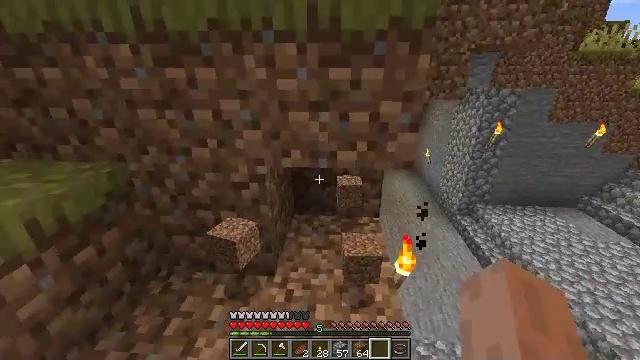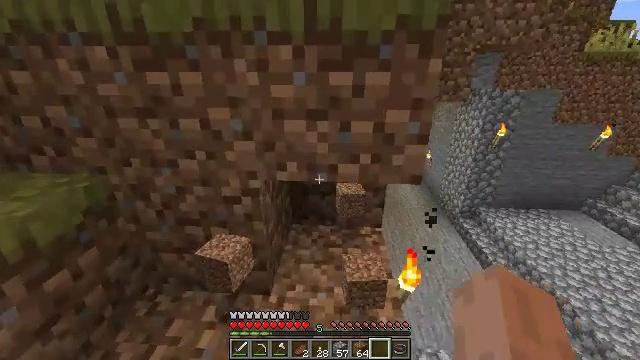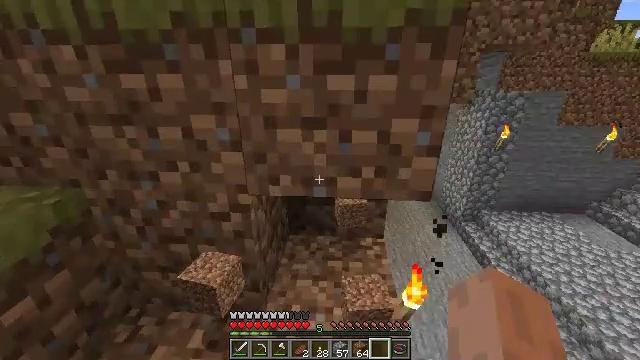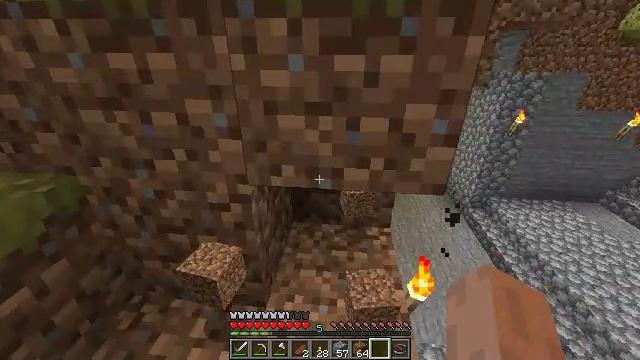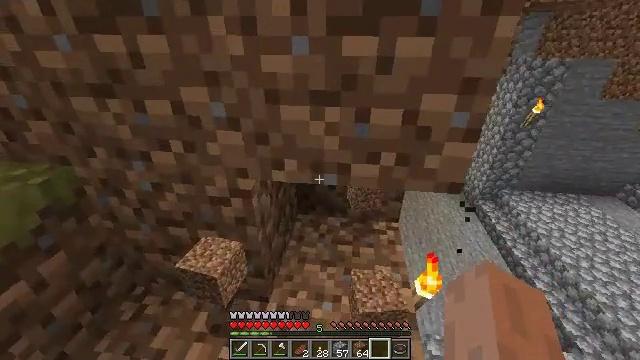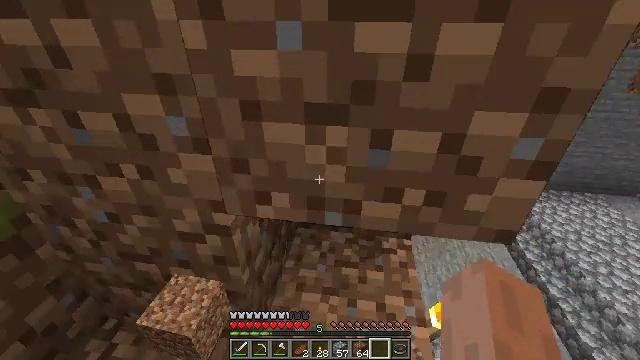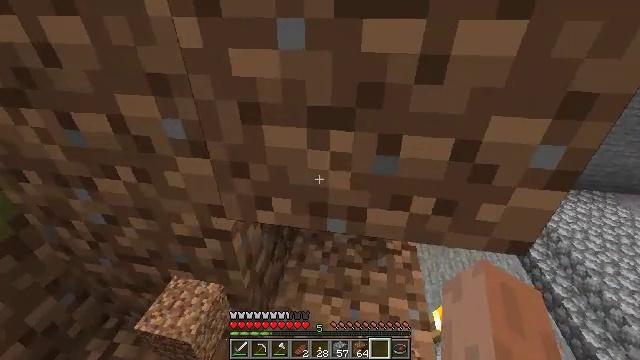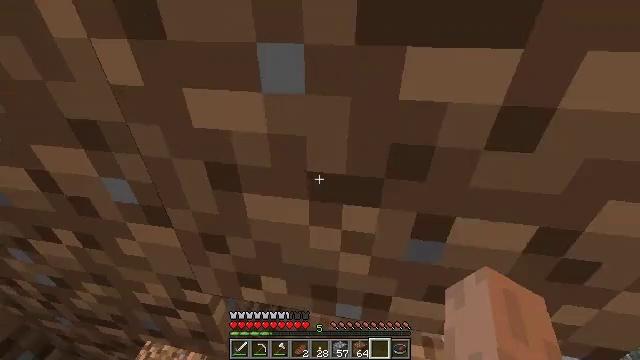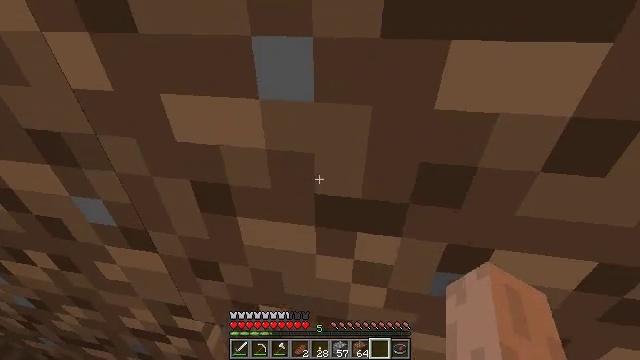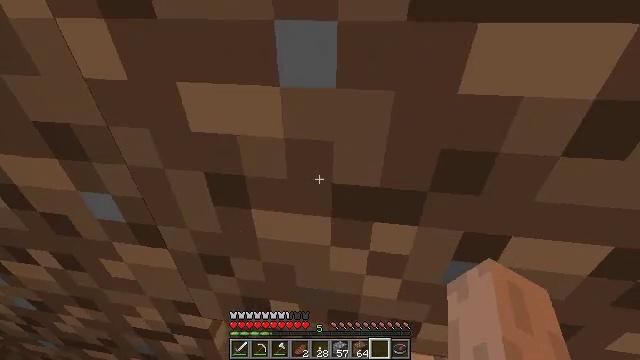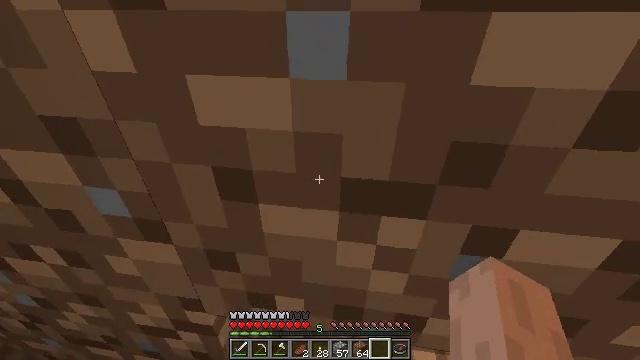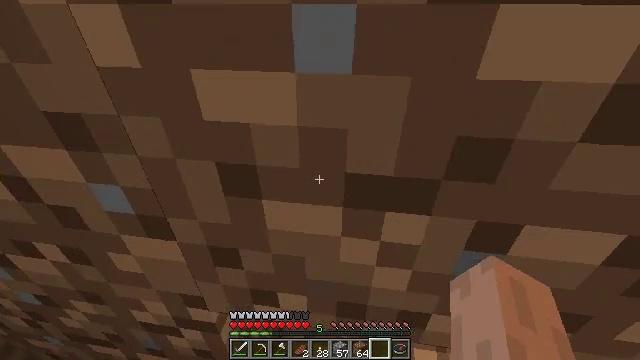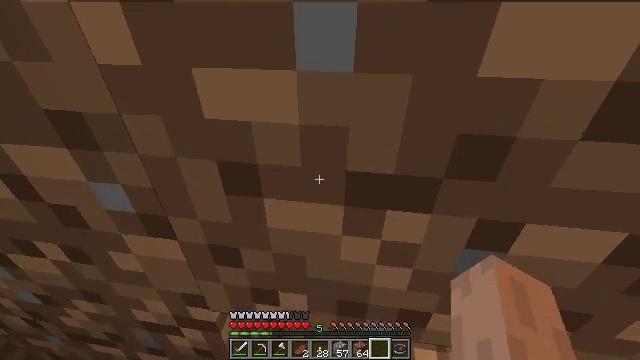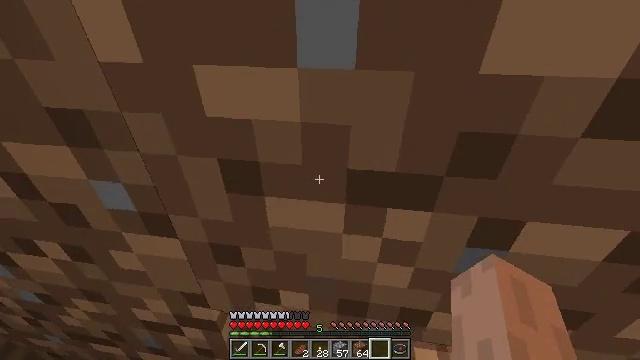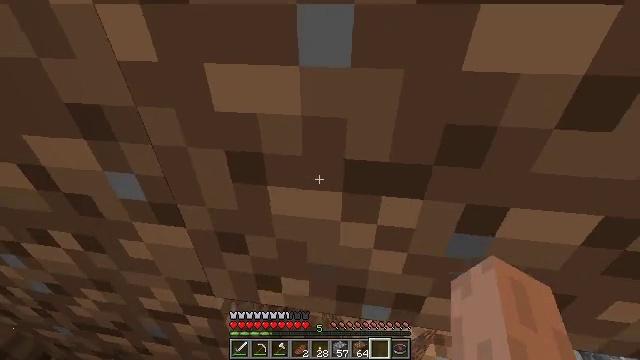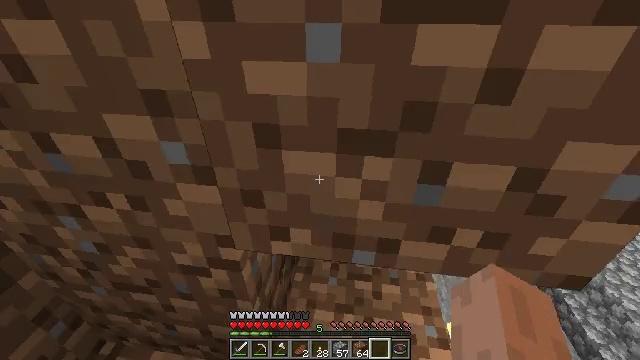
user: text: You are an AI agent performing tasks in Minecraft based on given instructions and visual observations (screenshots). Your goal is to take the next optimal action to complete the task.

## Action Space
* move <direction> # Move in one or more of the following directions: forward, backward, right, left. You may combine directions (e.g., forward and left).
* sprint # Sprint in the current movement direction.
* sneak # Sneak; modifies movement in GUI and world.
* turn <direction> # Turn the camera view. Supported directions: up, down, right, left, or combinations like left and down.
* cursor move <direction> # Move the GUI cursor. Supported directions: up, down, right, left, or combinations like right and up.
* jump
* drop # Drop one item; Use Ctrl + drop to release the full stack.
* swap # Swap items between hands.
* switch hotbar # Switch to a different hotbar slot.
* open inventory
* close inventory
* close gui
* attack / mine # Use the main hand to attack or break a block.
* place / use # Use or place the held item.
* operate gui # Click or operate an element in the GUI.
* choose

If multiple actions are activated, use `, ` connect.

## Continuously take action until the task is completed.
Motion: motion action
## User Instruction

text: Attack the cobblestone stairs to retrieve it.
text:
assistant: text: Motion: move forward
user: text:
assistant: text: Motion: move forward
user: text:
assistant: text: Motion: move forward, turn left and down
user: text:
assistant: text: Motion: move forward, turn left and down
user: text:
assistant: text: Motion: move forward, turn left and down
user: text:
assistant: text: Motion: move forward, turn down
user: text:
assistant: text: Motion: move forward
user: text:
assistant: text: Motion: no_op
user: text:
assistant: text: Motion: turn right
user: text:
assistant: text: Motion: no_op
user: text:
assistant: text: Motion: no_op
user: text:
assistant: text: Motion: no_op
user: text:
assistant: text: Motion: no_op
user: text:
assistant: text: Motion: move back
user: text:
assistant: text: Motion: move back
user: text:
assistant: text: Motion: move back
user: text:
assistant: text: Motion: move back
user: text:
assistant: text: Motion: move back
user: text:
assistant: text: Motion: move back
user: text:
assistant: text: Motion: move back
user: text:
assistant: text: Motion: move back
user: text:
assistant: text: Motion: move back
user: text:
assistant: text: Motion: move back
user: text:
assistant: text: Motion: move back and move right
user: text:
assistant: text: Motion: move back and move right
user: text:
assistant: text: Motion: move back and move right, turn right and up
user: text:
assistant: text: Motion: move right, turn right and up
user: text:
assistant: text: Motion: move right, turn right and up
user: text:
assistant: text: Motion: move right
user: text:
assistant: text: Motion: move right